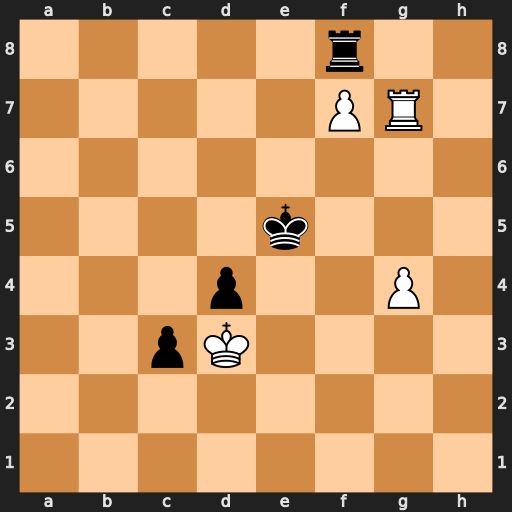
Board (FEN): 5r2/5PR1/8/4k3/3p2P1/2pK4/8/8
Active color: w
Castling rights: -
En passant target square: -
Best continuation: g5 c2 Kxc2 Ke6 g6 Kf6 Rg8 Rxf7 gxf7